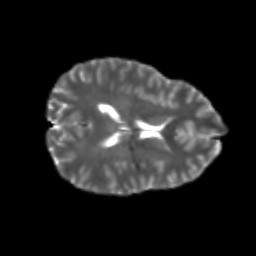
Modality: T2w
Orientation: axial
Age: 22
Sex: female
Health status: healthy
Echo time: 0.074 s